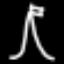
Label: The Eiffel Tower